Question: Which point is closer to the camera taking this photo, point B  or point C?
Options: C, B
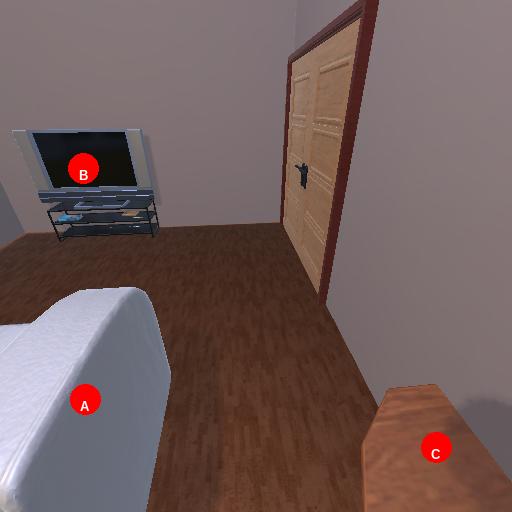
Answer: C